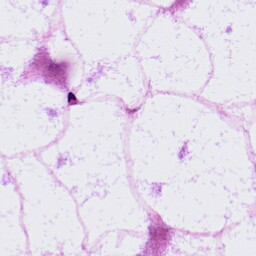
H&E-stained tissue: LymphNode